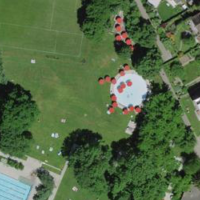
EUNIS habitat code: 53
Species observed at this site:
Turdus philomelos